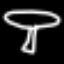
Label: mushroom